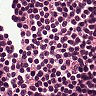
Metastatic tissue present: no